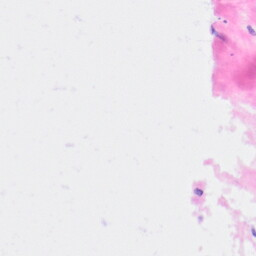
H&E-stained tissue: Kidney